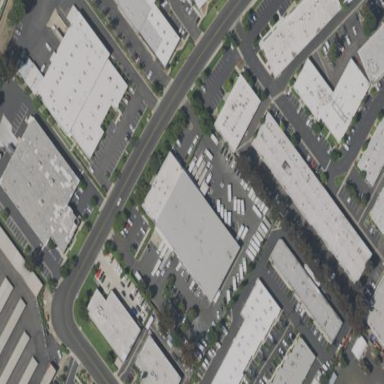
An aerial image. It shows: Commercial building.